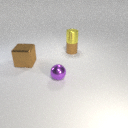
small brown rubber cylinder below small yellow metal cylinder